Aerial crown-view tile of a tropical tree (Barro Colorado Island, Panama), acquired 20241112:
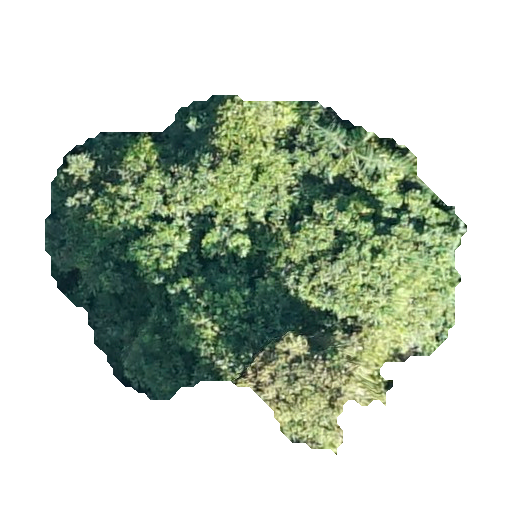
Species: Guazuma ulmifolia
GBIF accepted scientific name: Guazuma ulmifolia
Crown area: 157.92 m²